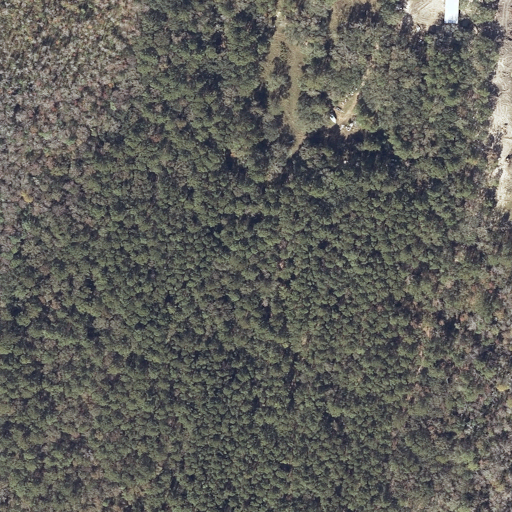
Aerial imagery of island in Alabama named Fig Tree Island containing evergreen forest, woody wetlands, open development, low intensity development, and medium intensity development